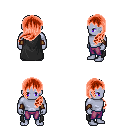
a pixel art fantasy rpg character, male body template, dark elf, purple skin, black cape, magenta pants, red left-swept hairstyle, cloth bracers, four views (front, back, left, right), 2x2 character sprite sheet, small pixel art, hard edges, no anti-aliasing